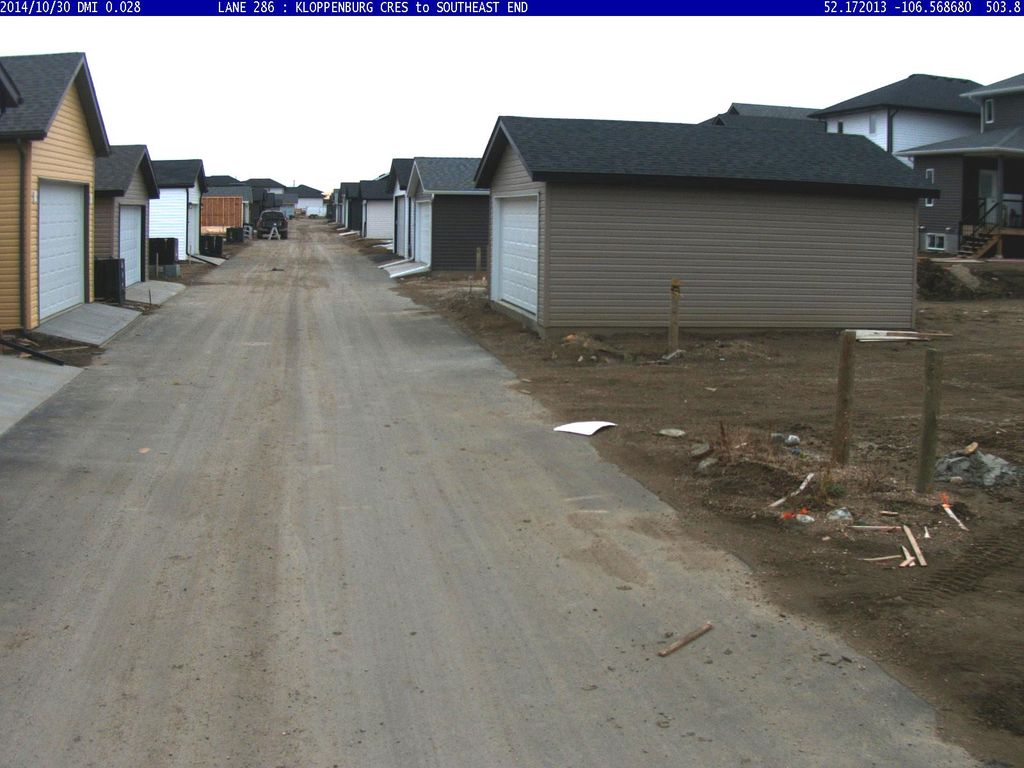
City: saskatoon